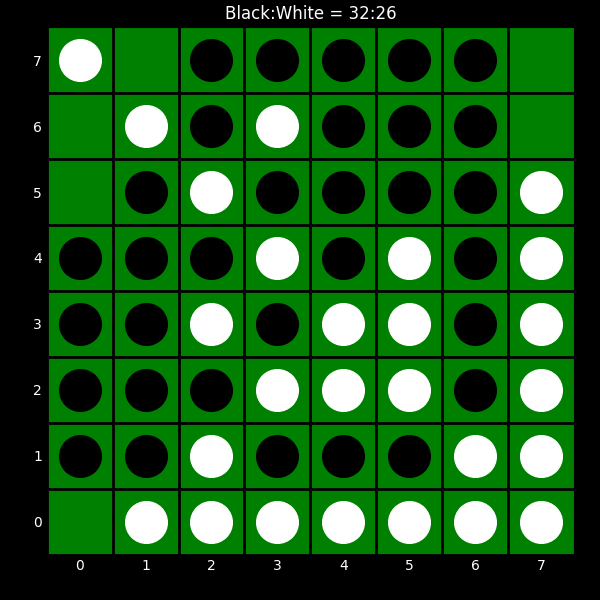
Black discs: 32
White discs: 26